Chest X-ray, AP view. Patient: 30 years old, sex M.
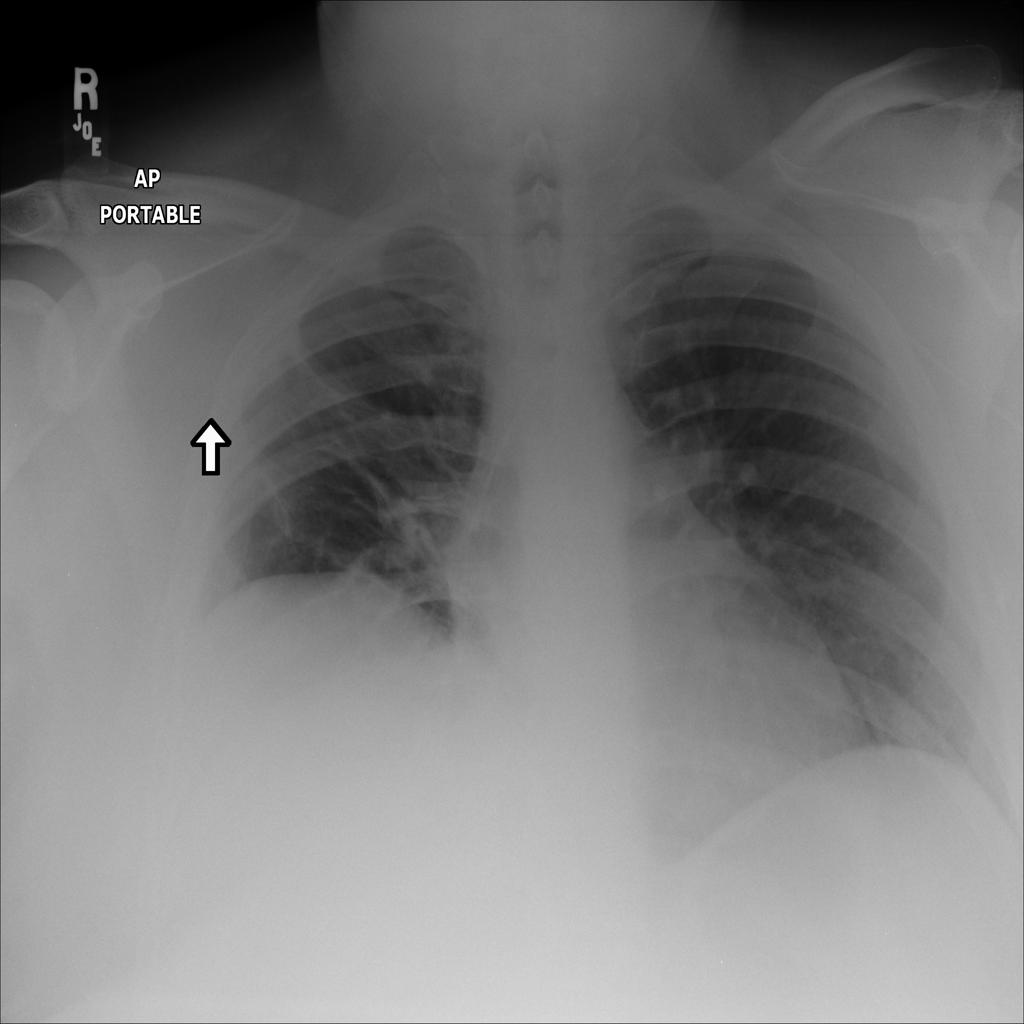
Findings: Infiltration